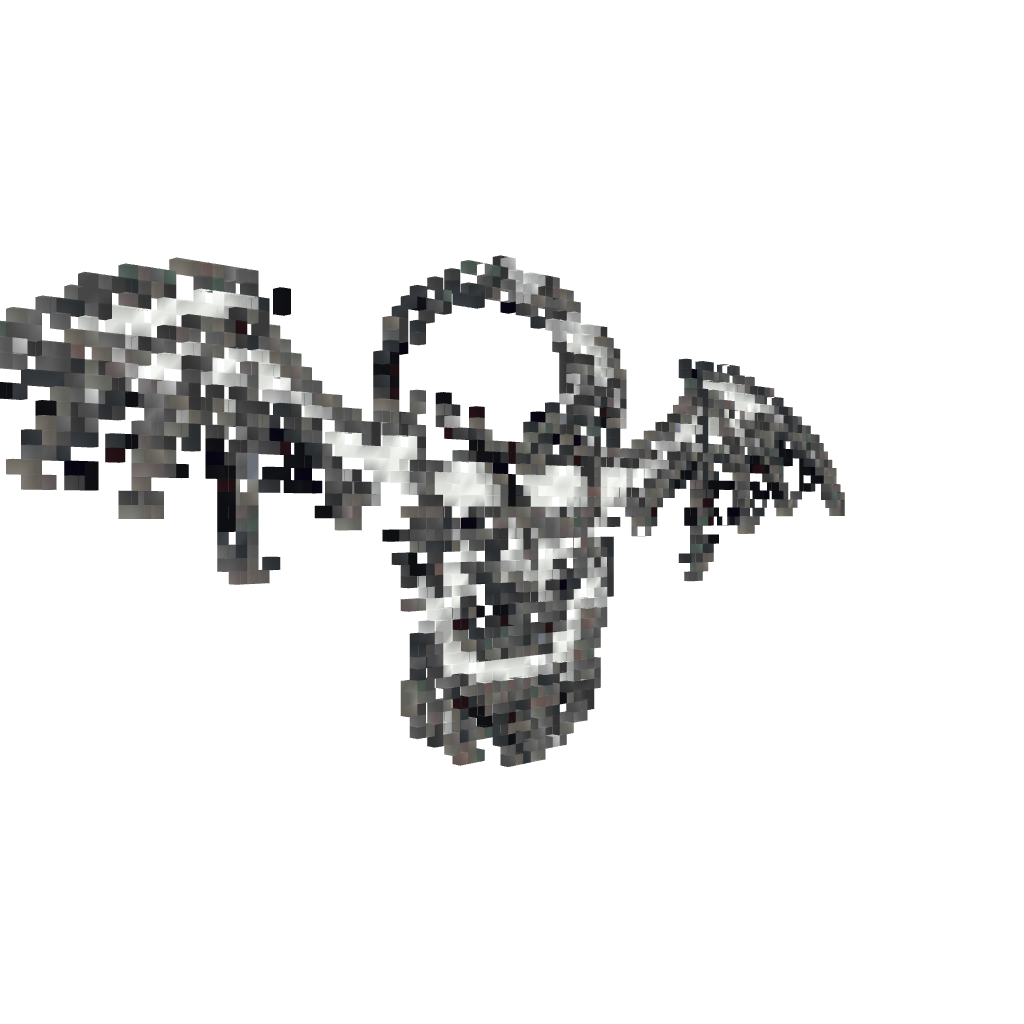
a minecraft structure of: Avenged Sevenfold Logo